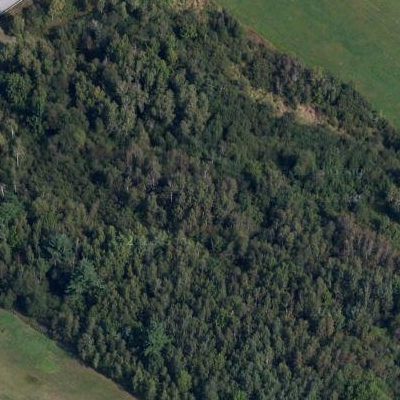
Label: Forest